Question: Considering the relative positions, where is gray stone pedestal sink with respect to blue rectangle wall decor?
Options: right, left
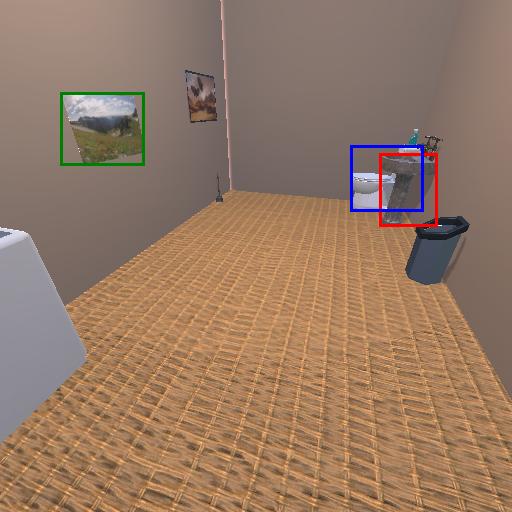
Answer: right